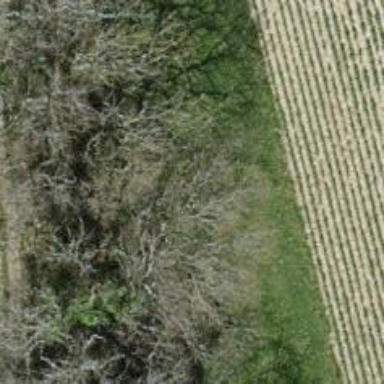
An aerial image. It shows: Row of trees in natural setting.